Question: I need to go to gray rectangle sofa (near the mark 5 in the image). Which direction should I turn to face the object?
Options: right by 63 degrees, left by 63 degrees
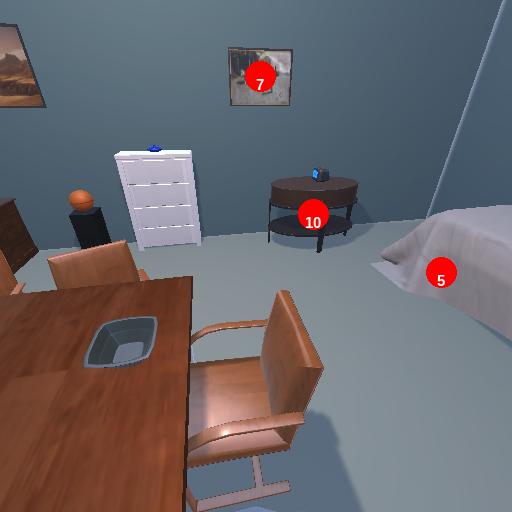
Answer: right by 63 degrees